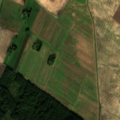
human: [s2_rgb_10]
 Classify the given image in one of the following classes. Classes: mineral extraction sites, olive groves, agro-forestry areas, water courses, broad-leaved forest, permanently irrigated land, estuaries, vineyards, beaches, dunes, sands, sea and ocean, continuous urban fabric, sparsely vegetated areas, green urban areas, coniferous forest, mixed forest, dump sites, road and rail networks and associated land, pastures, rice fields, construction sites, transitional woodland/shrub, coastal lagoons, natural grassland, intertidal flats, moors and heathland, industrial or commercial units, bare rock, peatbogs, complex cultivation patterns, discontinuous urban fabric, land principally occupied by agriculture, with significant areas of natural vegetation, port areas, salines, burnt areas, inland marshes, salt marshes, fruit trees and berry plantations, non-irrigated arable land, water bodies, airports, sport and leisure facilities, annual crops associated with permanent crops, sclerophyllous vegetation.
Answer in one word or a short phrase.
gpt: non-irrigated arable land, broad-leaved forest